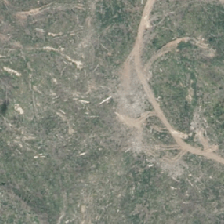
Land cover: harvested_forest